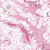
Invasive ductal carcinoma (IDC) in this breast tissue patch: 0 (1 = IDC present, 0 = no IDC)